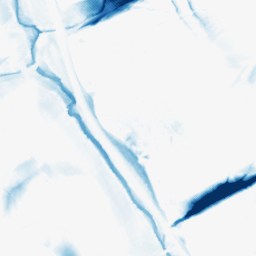
Category: morphological
Decomposition family: morphological_diamond
Decomposition parameters: operation: closing
radius: 20
Upsampling method: sinc_hamming
Upsampling parameters: scale: 4
kernel_size: 8
Upsampling scale: 4